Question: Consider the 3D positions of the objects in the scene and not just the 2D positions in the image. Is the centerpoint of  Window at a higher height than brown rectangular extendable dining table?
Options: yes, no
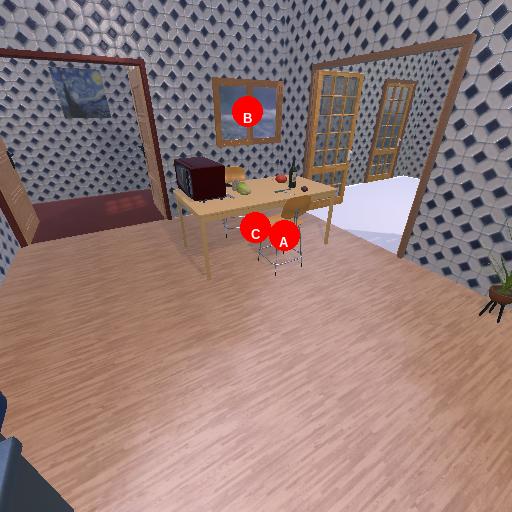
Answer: yes